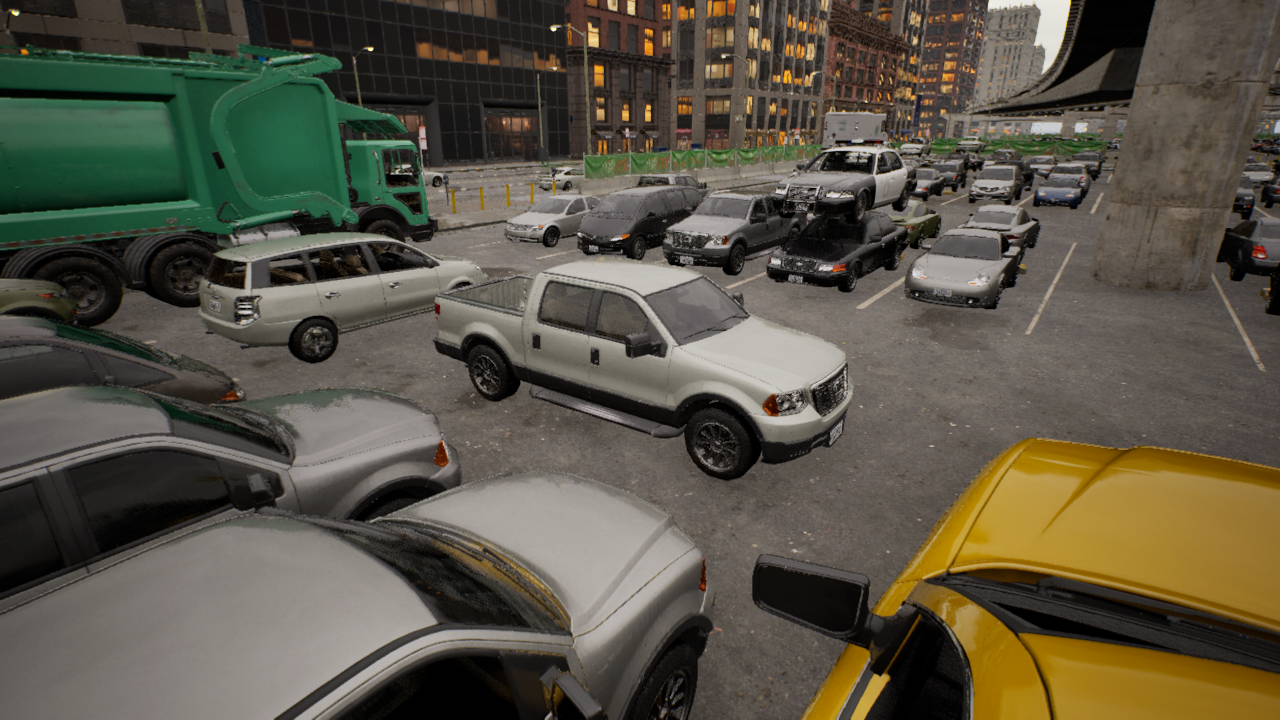
Venue: arterial
Lighting: golden hour
Vehicle rig: pickup